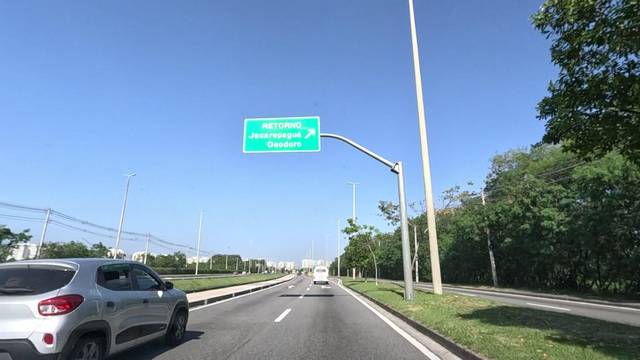
Region: Brazil
Coordinates: -22.992, -43.421